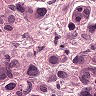
Metastatic tissue present: yes